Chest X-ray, PA view. Patient: 54 years old, sex M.
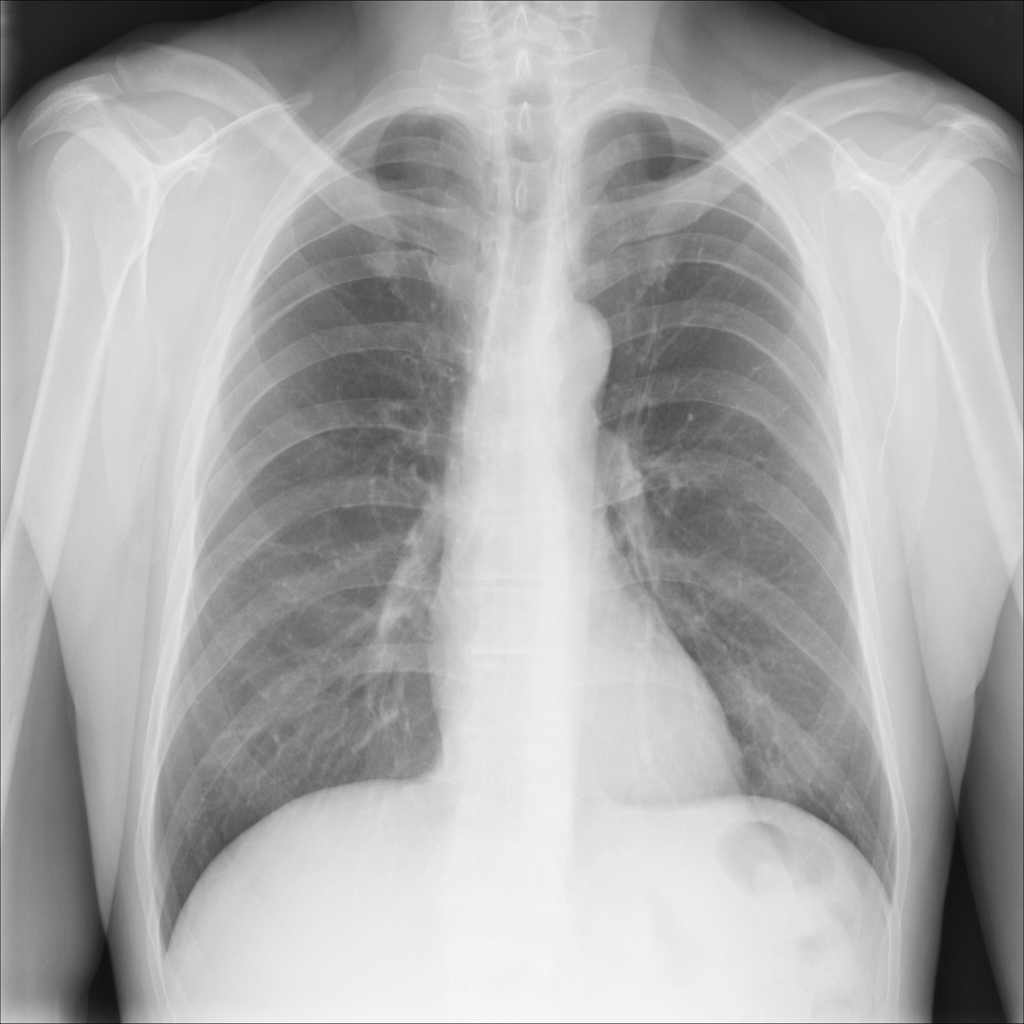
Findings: No Finding